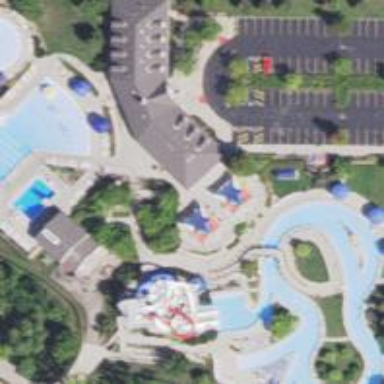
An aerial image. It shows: Water park.